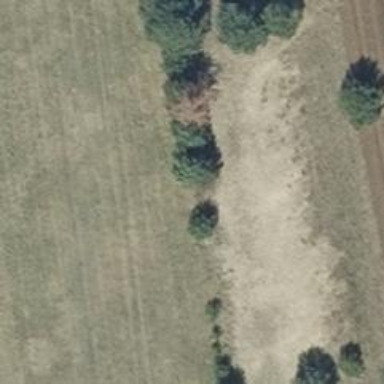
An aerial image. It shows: Row of deciduous broadleaved trees.